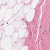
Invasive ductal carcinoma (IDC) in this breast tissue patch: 0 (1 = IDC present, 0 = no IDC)